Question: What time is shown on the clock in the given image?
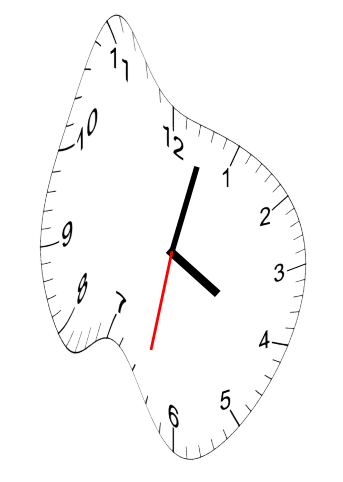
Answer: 04:02:32